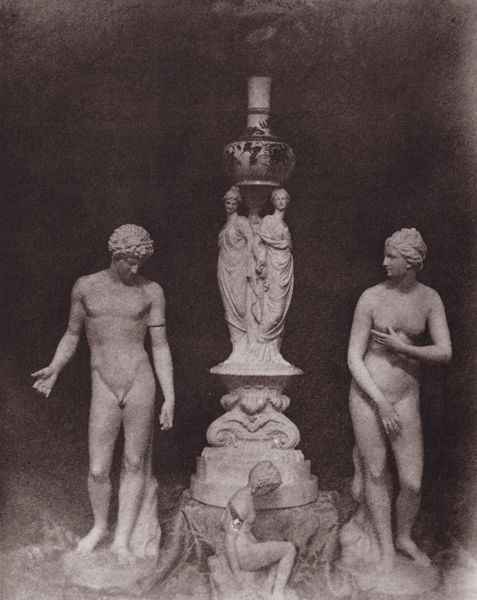
Titel: Komposition mit Statuetten
Künstler: Hippolyte Bayard
Schlagwörter: akt, blätter, dunkel, hand, mann, nackt, schatten, weiß, akte, frauen, komposition, menschen, mädchen, bewegung, brust, busen, frau, geste, grau, hell, licht, marmor, männer, schwarz, säule, blick, muster, alt, arme, blicke, falten, sockel, stein, gesten, hände, figur, gewand, sitzend, stehend, familie, kind, paar, locken, brunnen, amphore, skulptur, statue, stillleben, vase, relief, brüste, haltung, sepia, figuren, muskeln, ornamente, leuchter, kontrapost, nackte, plastik, podest, foto, fotografie, adam, eva, paradies, penis, antike, denkmal, schwarz-weiß, göttin, photo, kerzenständer, kerzenleuchter, jüngling, skulpturen, plastiken, statuen, antik, götter, griechisch, griechenland, antikisierend, venus, ständer, statuetten, david, fotographie, tunika, ensemble, karyatiden, verzierungen, antiquität, kandelaber, römisch, pallas athene, tuniken, pallas, hockend, aphrodite, weiblicher akt, skulpturengruppe, gesengt, plstik, archimedes, kunstfoto, aktdarstellung, männlicher akt, venus pudica, leichter, scheußlich, nachte, veschwommen, aphrodiete, doppelstatue, kopien, römische kopien, figren, #ornamente